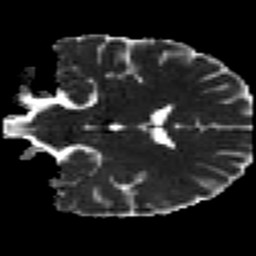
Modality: MD
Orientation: coronal
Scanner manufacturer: siemens
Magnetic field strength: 3 T
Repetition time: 7.8 s
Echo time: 0.09 s